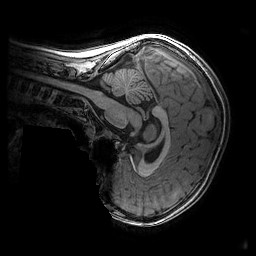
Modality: T1w
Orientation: sagittal
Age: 9
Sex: female
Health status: ill
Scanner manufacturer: ge
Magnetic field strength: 3 T
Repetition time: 0.007664 s
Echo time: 0.00342 s